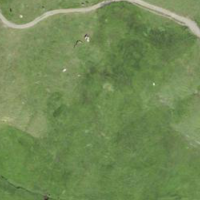
EUNIS habitat code: 26
Species observed at this site:
Geum rivale